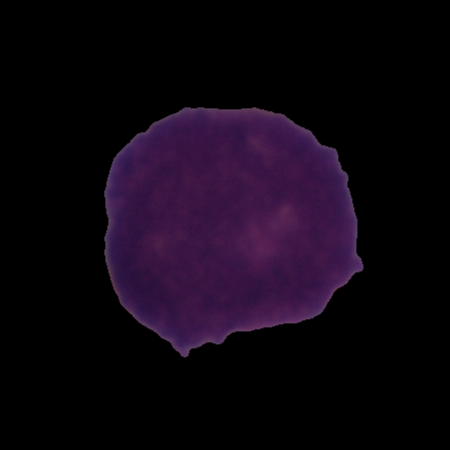
Label: cancer